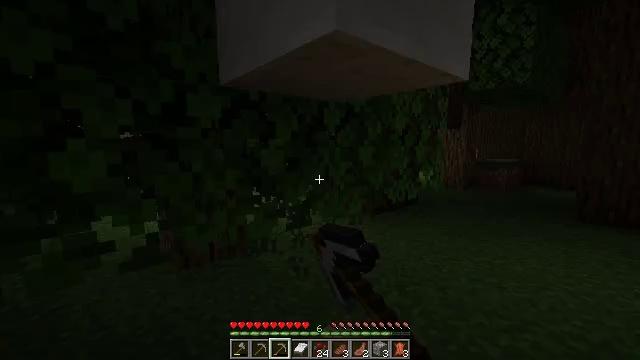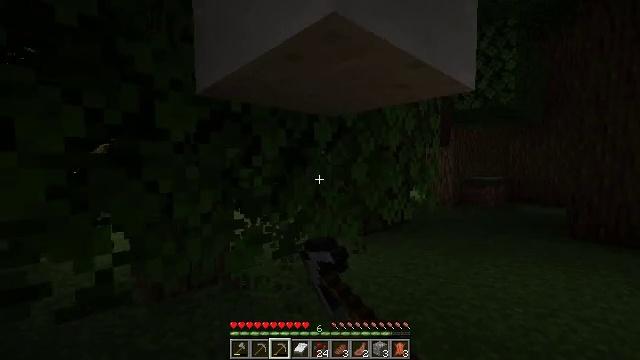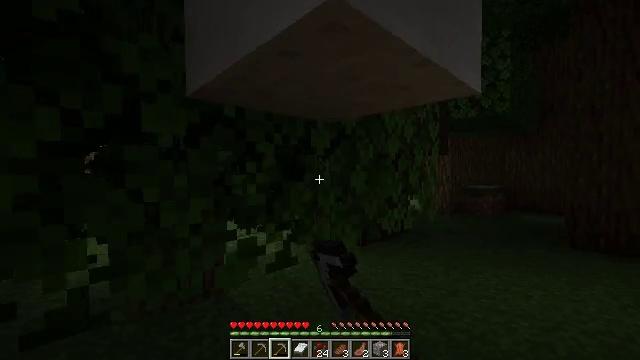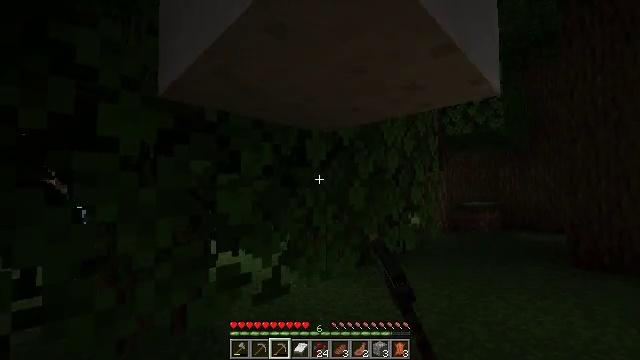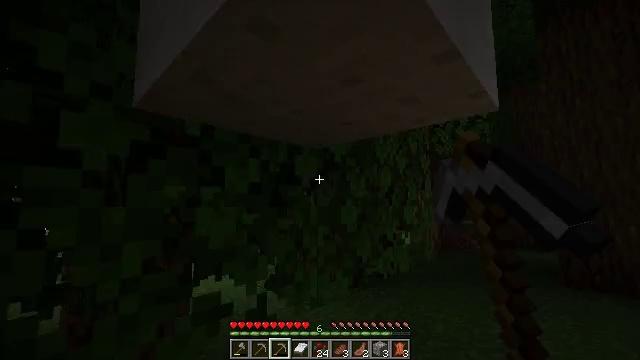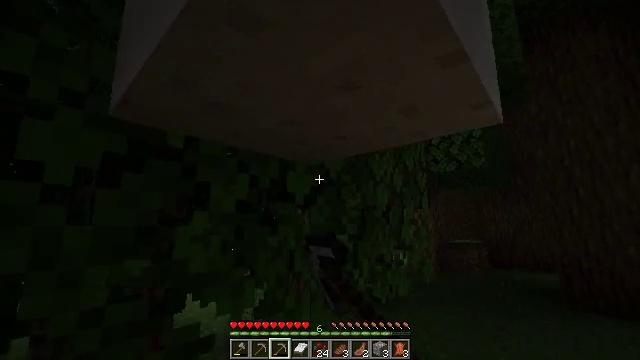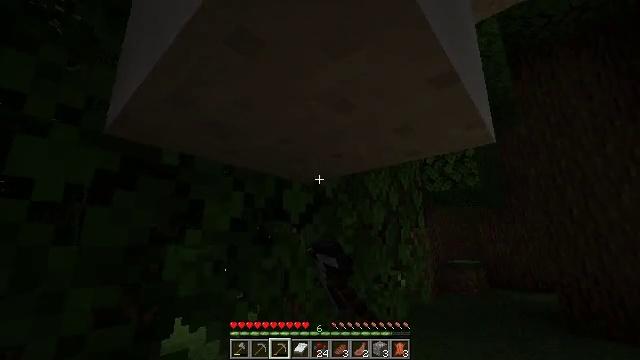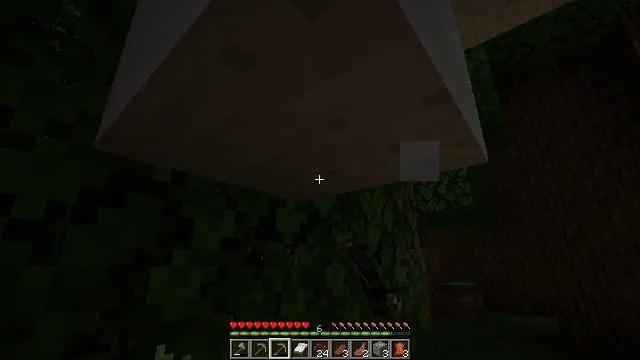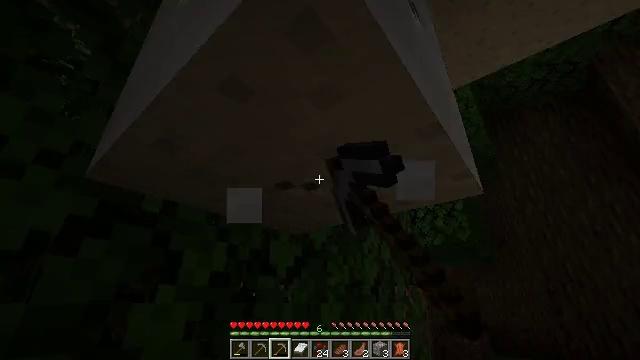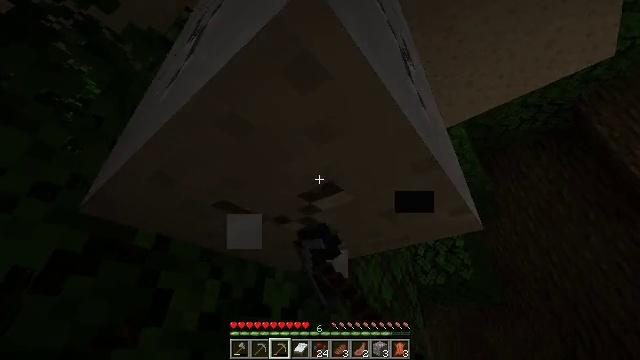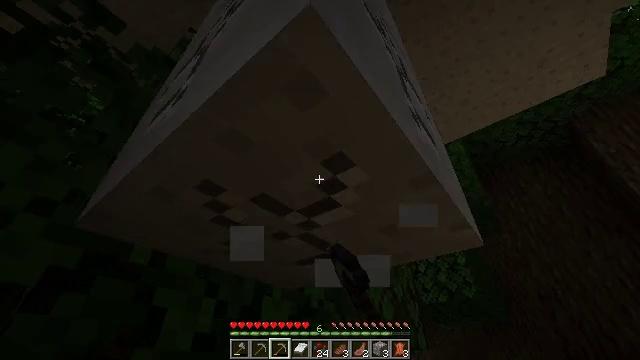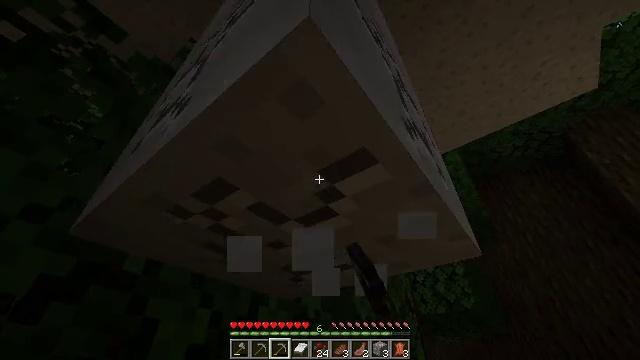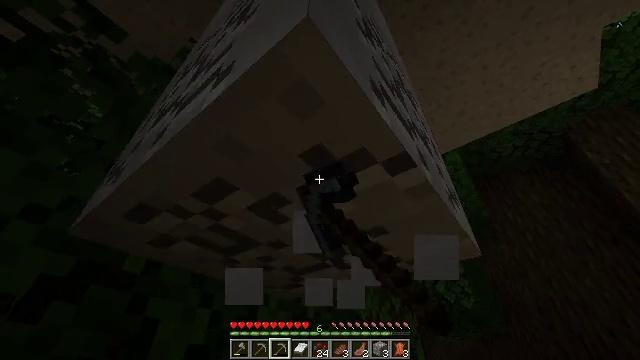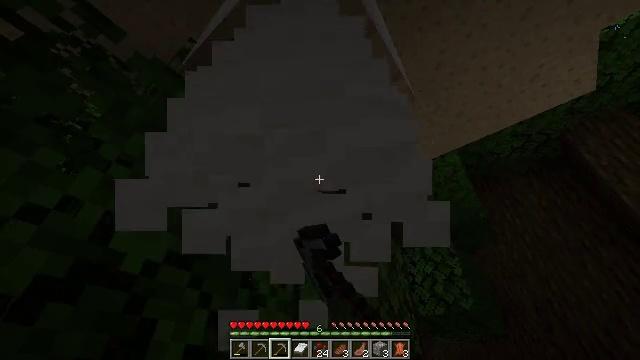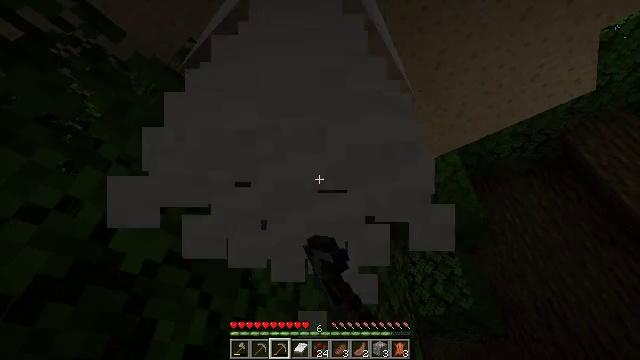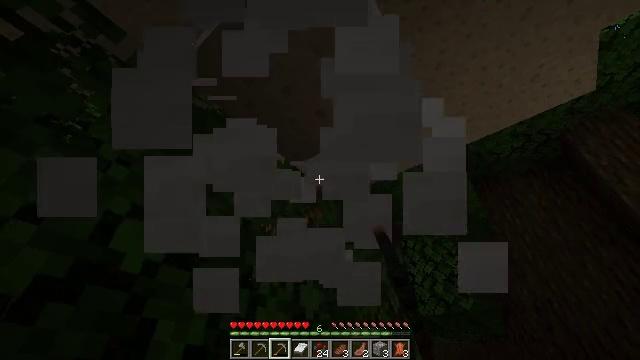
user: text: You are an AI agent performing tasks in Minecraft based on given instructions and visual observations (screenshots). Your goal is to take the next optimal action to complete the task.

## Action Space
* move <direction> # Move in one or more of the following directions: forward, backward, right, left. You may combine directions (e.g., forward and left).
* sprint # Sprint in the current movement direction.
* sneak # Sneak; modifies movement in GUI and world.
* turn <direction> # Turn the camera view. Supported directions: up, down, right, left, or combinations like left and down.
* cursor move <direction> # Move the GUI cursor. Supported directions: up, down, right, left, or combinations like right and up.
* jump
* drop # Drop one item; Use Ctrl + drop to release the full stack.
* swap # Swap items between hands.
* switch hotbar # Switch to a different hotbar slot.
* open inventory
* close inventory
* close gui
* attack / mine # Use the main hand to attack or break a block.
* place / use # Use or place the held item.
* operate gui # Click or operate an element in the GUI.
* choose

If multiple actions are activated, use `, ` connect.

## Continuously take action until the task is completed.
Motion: motion action
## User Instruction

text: Gather the mushroom stem from a big mushroom.
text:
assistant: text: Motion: move forward, turn right and up, attack / mine
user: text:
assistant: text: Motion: move forward, turn up, attack / mine
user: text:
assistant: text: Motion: turn right and up, attack / mine
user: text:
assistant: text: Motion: turn right and up, attack / mine
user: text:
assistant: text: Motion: turn right and up, attack / mine
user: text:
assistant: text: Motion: turn up, attack / mine
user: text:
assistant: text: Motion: turn right and up, attack / mine
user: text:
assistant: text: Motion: turn up, attack / mine
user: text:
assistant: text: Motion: turn up, attack / mine
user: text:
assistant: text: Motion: turn up, attack / mine
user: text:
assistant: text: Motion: turn up, attack / mine
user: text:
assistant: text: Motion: attack / mine
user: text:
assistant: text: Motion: attack / mine
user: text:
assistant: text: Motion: attack / mine
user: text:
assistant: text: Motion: attack / mine
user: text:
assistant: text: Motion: attack / mine
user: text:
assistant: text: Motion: attack / mine
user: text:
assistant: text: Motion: attack / mine
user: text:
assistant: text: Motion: attack / mine
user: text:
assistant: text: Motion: attack / mine
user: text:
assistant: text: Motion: attack / mine
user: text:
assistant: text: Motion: attack / mine
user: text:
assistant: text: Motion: turn up, attack / mine
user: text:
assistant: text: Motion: turn right and up, attack / mine
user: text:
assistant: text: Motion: turn right and up, attack / mine
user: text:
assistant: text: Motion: turn up, attack / mine
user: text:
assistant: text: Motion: turn up, attack / mine
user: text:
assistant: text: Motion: attack / mine
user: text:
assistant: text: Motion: turn up, attack / mine
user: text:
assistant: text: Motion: attack / mine